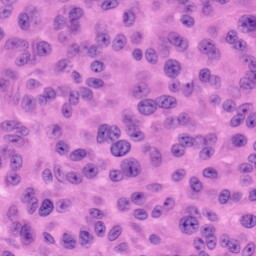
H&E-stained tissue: Skin